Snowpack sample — Buffalo Mountain, Silverthorne, Colorado, USA (2/22/26, 2:02 PM MST)
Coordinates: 39.622, -106.113
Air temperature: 33 °F
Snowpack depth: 63 cm
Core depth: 20 cm
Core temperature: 24.8 °F
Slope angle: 11°, slope face: 116°
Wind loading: low
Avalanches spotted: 0
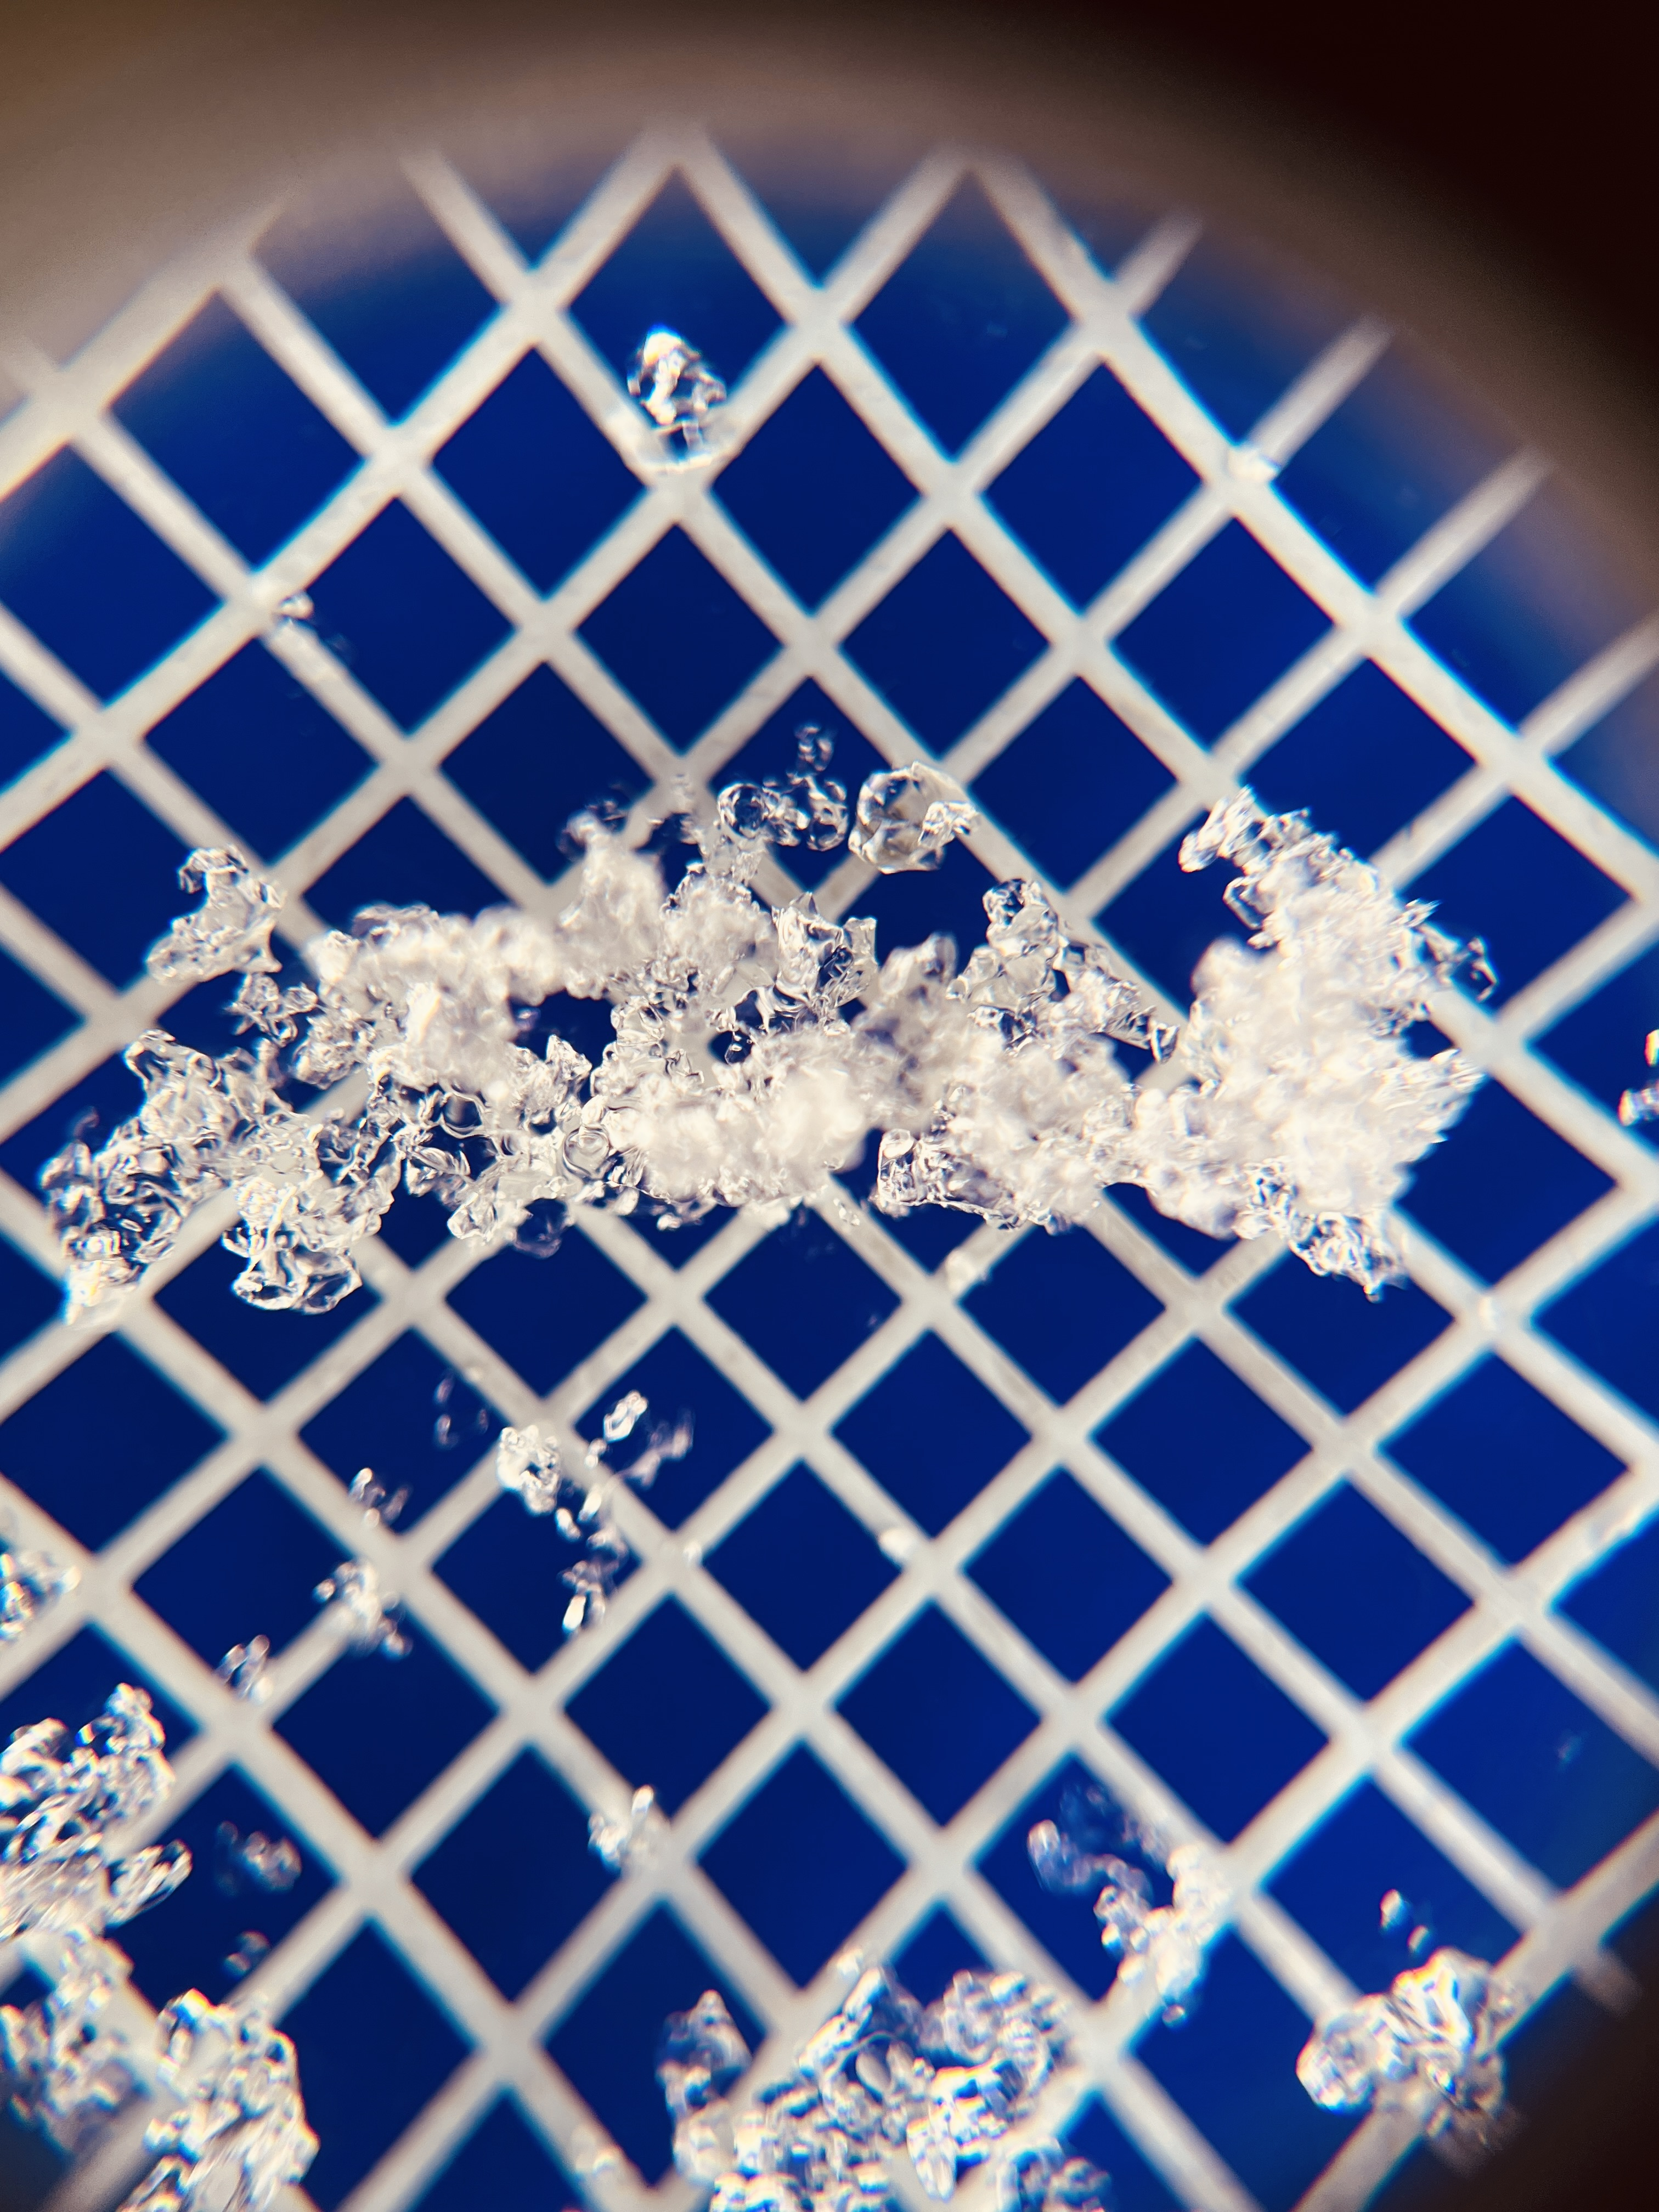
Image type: magnified_profile
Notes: In a firebreak similar to site 1, minimal wind loading with no spotted avalanches (not many faces in view though)